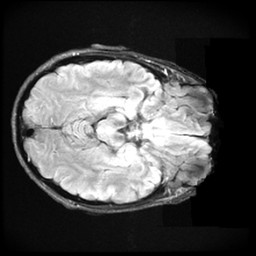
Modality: FLAIR
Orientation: axial
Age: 47
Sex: female
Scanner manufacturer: ge
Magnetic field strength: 3 T
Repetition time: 11 s
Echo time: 0.1497 s